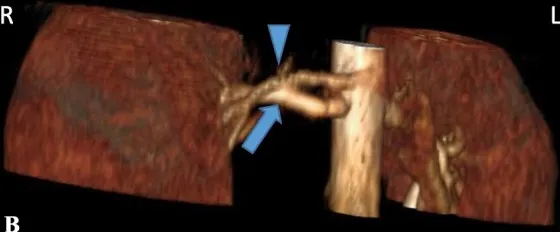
3-dimensional reconstruction of contrasted renal MRA. Left anterosuperior oblique view showing bilateral accessory renal arteries arising above the main renal arteries. Right oblique view demonstrating the right renal accessory artery. (Arrowhead = accessory renal artery; closed arrow = main renal artery; open arrow = renal vein).
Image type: radiology (mri)